Question: I have got a problem with "circular dependency" at the moment. I have got error because I have to add file .dll to another project but reference already exist in this project which I want to add. I don't know what I have to do?
'''
Error 1 SportsStore.WebUI.accessor: The reference to 'SportsStore.WebUI.dll' was not found in the list of this projects references SportsStore.UnitTests
'''

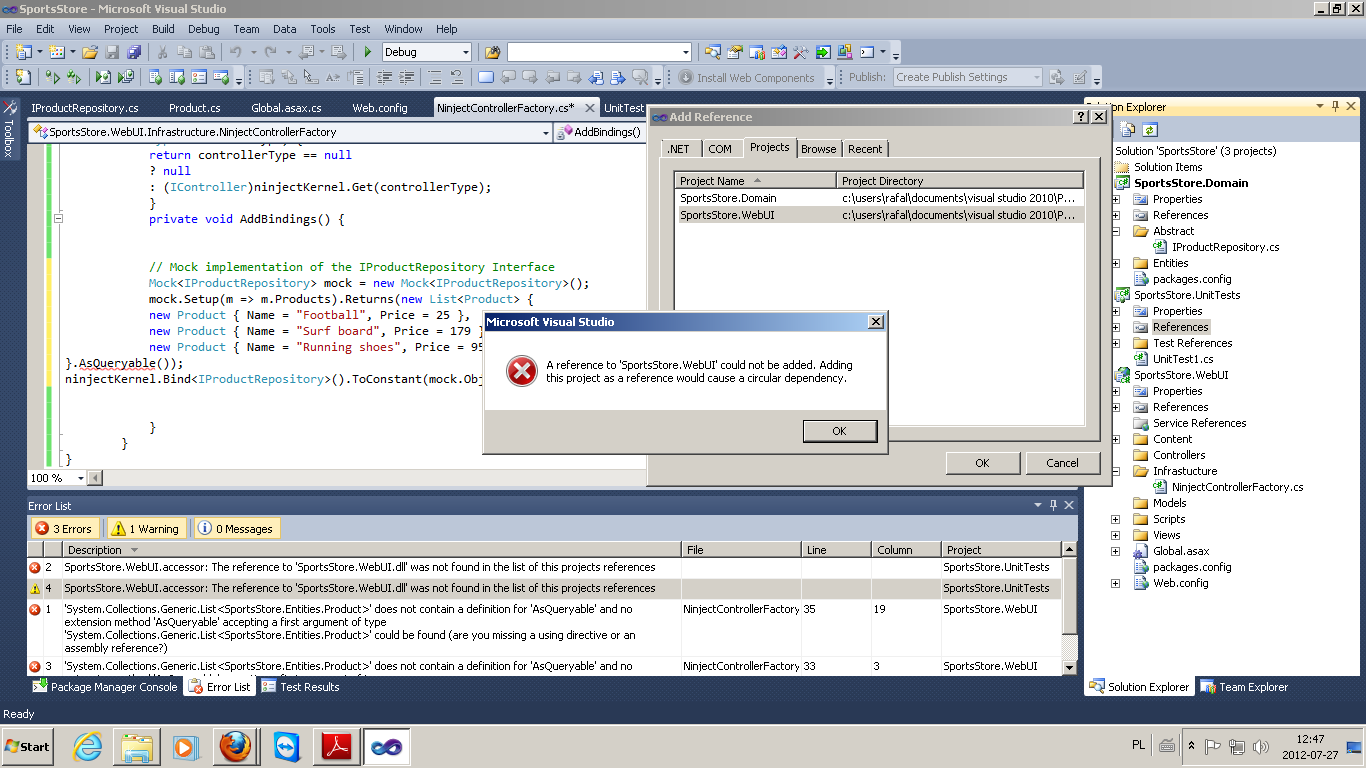
Answer: By looking at the screenshot you just posted it looks like you are adding the project as a reference to the and this failed because of a circular dependency. Does this mean your WebUI project already references the UnitTests project? If it does, then you have a problem with your design, because 'real' code should never reference test projects.
Now, in general, if you want to solve circular dependencies you could simply extract the common part in an separate assembly. Instead of the projects referencing each other, they'll reference that common assembly instead.